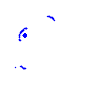
Particle: electron